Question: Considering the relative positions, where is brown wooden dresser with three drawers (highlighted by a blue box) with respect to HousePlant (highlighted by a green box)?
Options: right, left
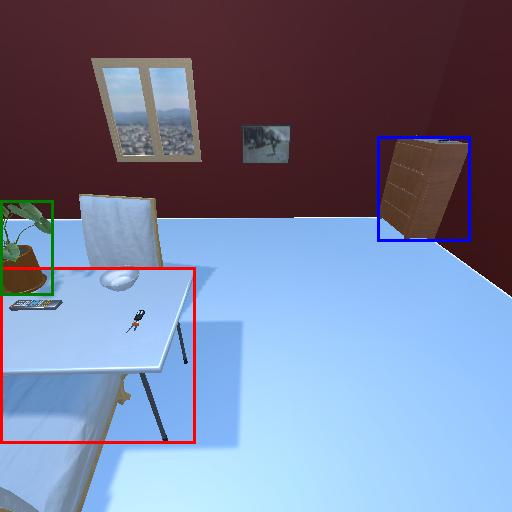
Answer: right